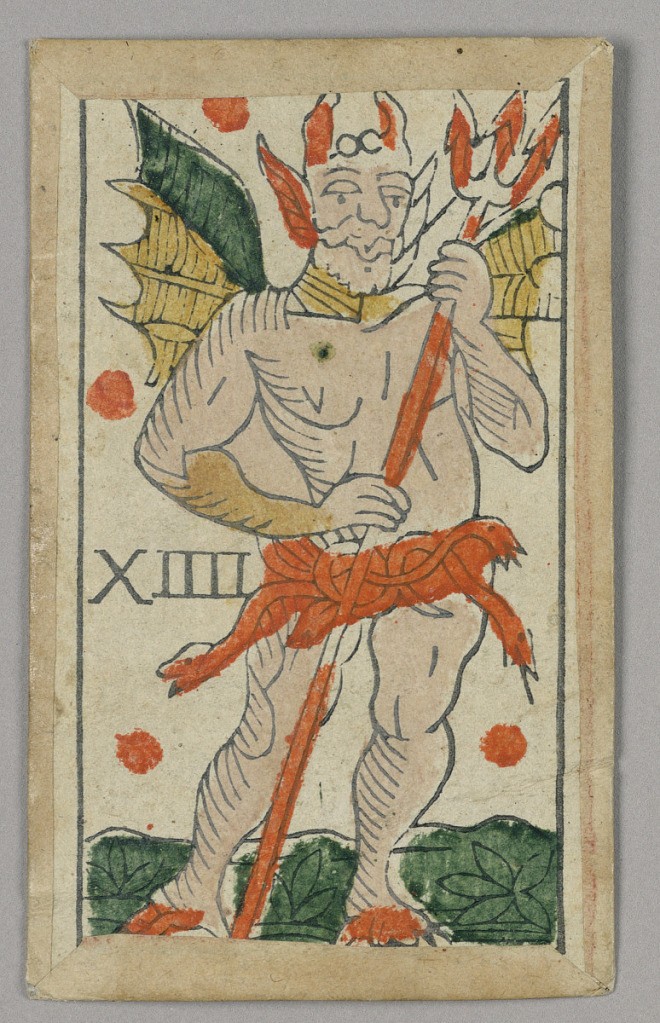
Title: Minchiate (Tarot) Playing Card
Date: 17th century
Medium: Stencil-colored woodblock print
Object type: Playing card
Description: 1909-22-1-1/35: Partial set of Italian Minchiate playing cards50;     1909-22-1-14: Part of a set of Italian Minchiate playing cards.50